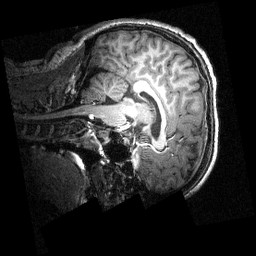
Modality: T1w
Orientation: sagittal
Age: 16
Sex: male
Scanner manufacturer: siemens
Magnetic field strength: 3.951 T
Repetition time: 1.5 s
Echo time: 0.00335 s